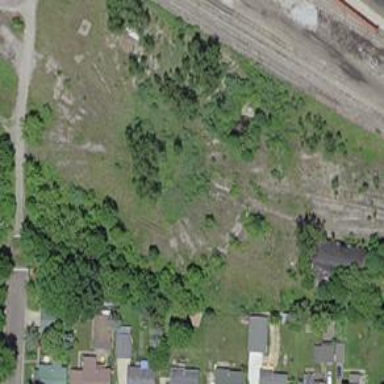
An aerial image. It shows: Abandoned railway yard.